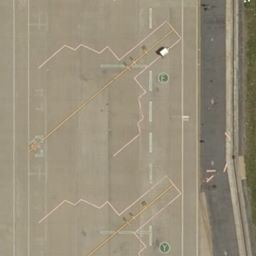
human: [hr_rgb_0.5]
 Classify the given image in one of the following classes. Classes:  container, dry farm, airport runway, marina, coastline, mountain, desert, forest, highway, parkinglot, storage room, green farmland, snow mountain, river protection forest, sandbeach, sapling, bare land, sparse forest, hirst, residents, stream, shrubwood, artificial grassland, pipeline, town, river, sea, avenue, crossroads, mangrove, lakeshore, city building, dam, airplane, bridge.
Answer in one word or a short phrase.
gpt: airport runway